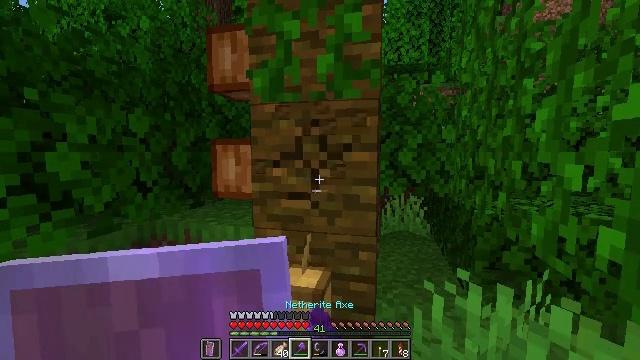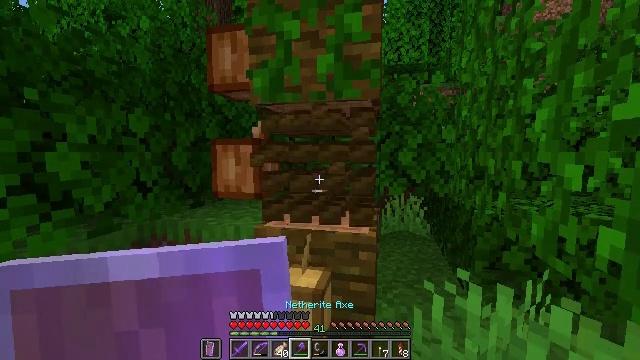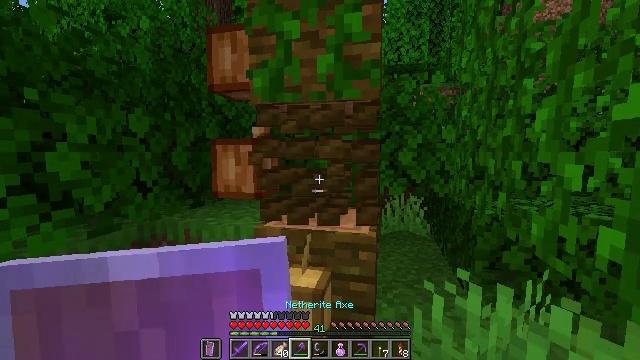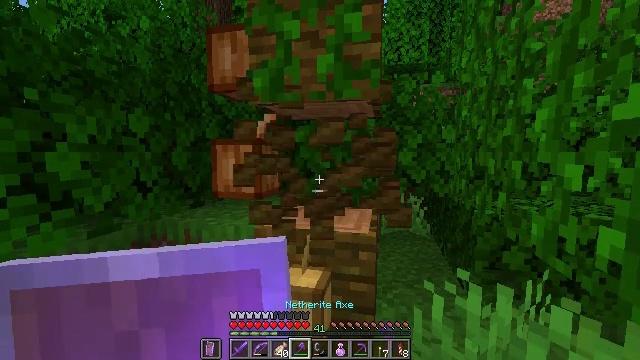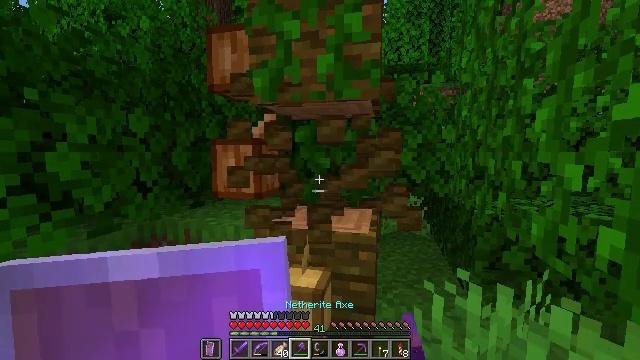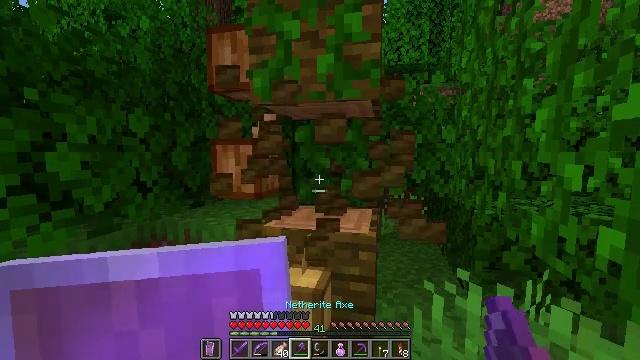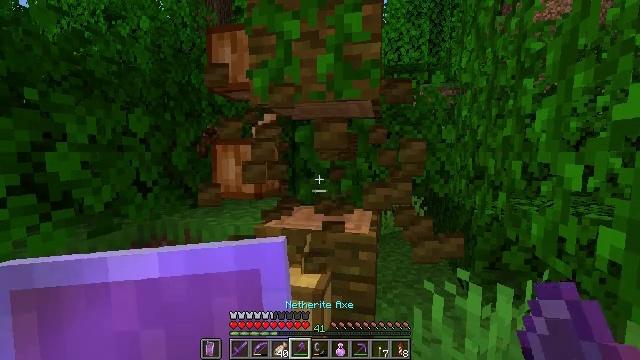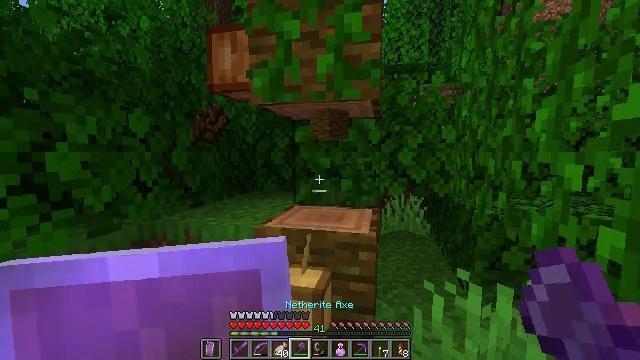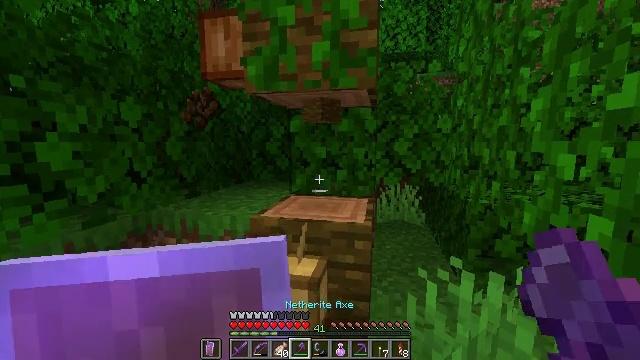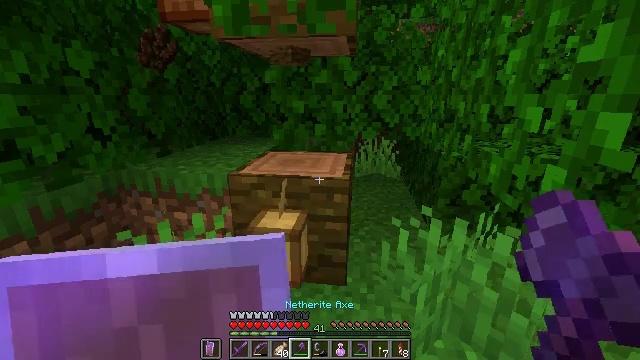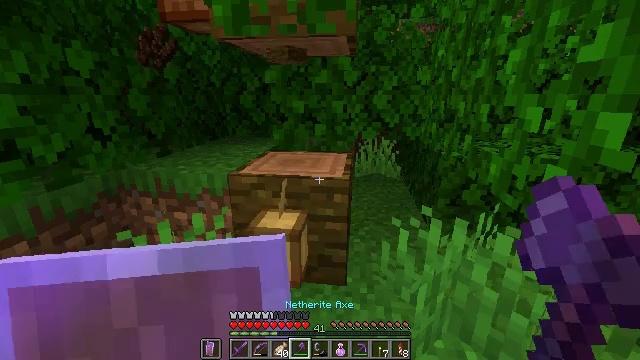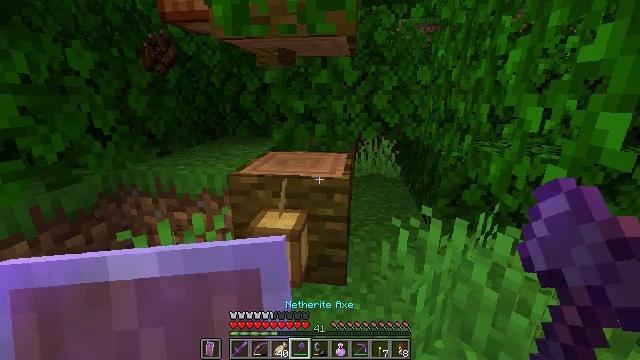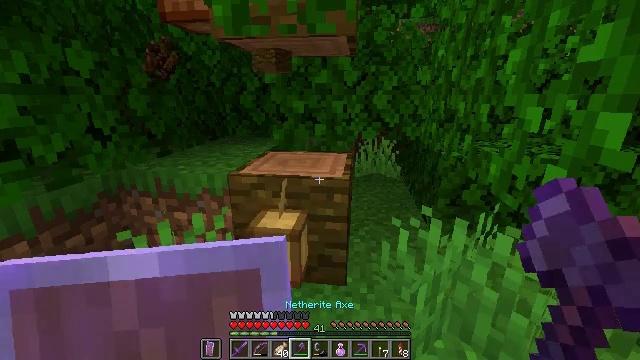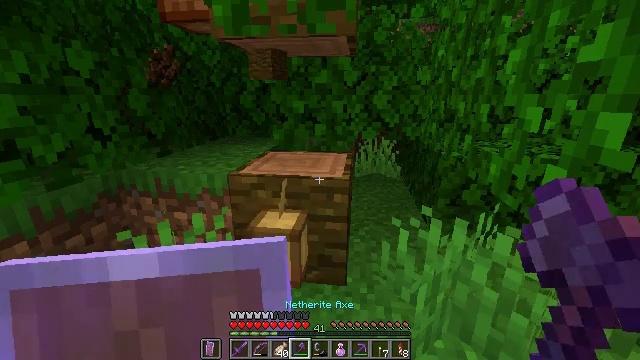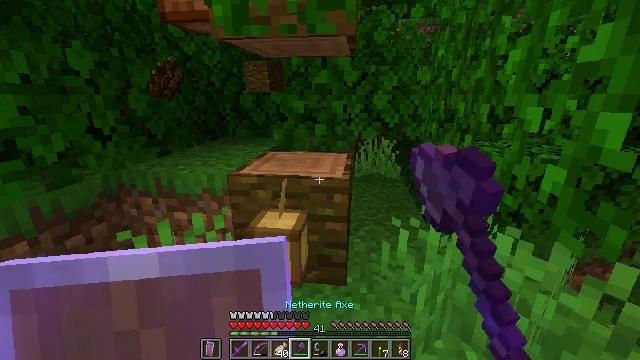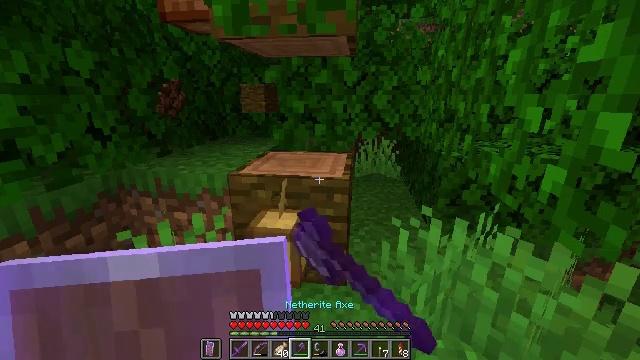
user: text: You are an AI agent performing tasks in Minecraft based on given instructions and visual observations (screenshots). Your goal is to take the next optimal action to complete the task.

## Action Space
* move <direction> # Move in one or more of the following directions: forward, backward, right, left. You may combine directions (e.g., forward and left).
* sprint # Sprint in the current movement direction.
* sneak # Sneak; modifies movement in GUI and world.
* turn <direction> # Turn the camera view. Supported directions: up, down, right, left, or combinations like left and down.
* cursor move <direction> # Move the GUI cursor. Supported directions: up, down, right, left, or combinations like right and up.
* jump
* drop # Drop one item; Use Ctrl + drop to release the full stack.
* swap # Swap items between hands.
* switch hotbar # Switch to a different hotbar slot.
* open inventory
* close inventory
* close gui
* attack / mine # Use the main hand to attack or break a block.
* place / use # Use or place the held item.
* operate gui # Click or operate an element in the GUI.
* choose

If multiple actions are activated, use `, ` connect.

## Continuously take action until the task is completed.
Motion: motion action
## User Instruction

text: Break the jungle log to gather wood.
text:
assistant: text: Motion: attack / mine
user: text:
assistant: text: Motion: attack / mine
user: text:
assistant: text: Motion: no_op
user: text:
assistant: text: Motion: no_op
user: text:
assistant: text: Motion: no_op
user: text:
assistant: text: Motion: no_op
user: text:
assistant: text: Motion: no_op
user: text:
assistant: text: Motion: turn down
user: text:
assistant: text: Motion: turn right and down
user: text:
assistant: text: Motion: no_op
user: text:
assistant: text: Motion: no_op
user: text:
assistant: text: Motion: no_op
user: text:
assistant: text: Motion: attack / mine
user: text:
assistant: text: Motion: attack / mine
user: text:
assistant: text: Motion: attack / mine
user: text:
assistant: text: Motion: attack / mine
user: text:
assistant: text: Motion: attack / mine
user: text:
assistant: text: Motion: attack / mine
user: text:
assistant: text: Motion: attack / mine
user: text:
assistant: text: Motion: attack / mine
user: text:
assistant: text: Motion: attack / mine
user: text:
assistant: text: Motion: attack / mine
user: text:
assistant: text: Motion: attack / mine
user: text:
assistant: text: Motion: no_op
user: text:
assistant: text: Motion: no_op
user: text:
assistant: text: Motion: no_op
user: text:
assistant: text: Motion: move forward
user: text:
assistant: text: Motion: move forward
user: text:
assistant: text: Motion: move forward, turn left
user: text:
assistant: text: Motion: move forward, turn left